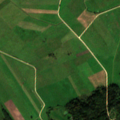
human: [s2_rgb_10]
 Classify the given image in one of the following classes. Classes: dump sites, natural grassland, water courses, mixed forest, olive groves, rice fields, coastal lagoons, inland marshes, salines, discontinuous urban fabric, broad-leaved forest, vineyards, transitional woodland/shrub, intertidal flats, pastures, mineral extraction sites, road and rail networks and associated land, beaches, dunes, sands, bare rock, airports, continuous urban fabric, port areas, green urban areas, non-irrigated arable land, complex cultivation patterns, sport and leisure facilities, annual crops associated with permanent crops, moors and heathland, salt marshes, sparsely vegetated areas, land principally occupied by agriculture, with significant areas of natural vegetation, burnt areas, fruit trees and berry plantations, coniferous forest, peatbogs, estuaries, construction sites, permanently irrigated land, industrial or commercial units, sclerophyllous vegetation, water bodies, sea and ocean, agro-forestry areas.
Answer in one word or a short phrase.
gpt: non-irrigated arable land, complex cultivation patterns, land principally occupied by agriculture, with significant areas of natural vegetation, broad-leaved forest, mixed forest